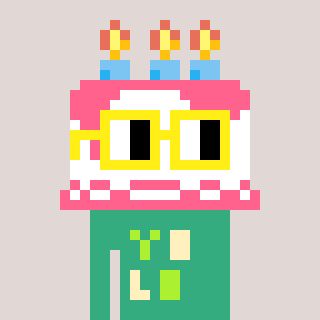
a pixel art character with square yellow glasses, a cake-shaped head and a teal-colored body on a warm background